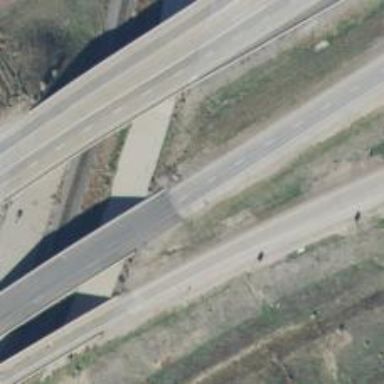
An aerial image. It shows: Motorway bridge with asphalt surface.